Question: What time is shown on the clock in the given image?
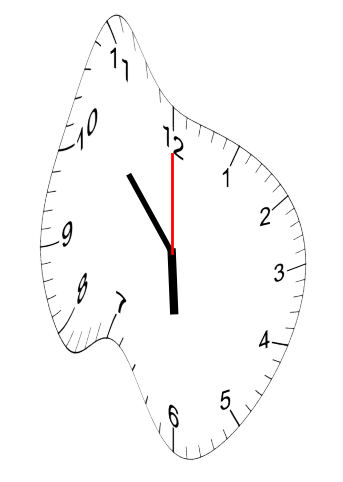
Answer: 05:53:00